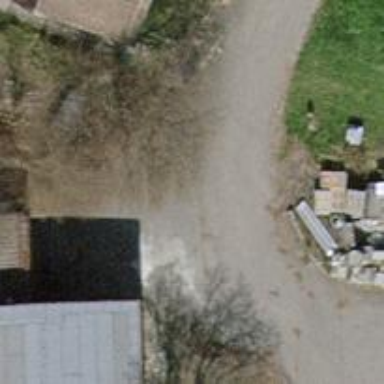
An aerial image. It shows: Driveway with no sidewalk.